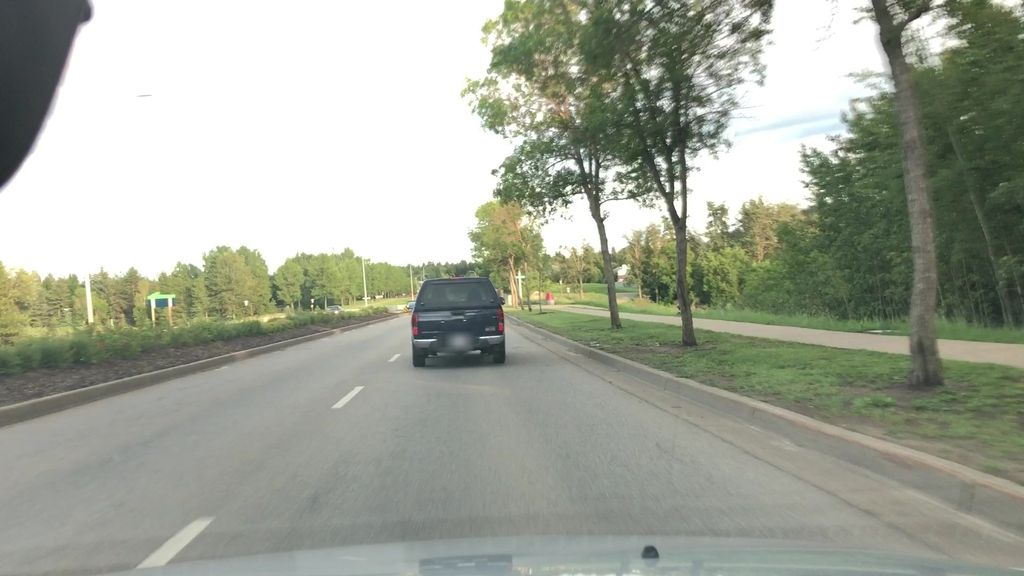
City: edmonton